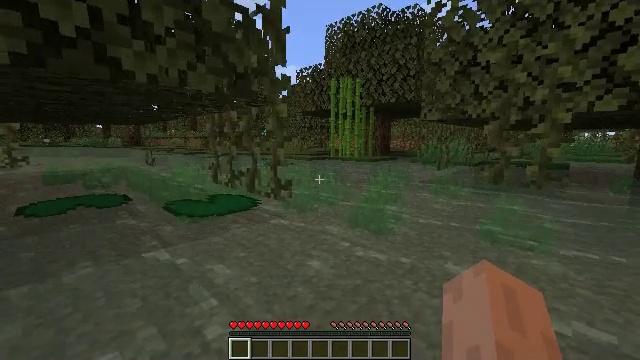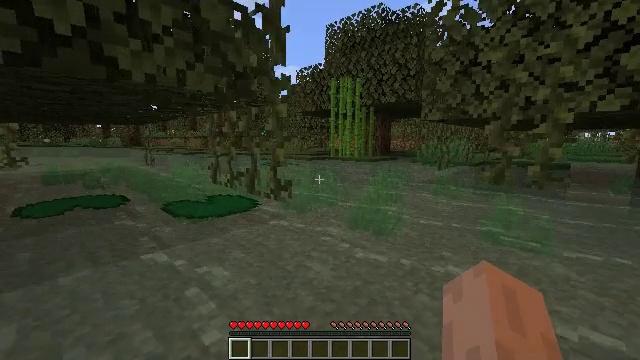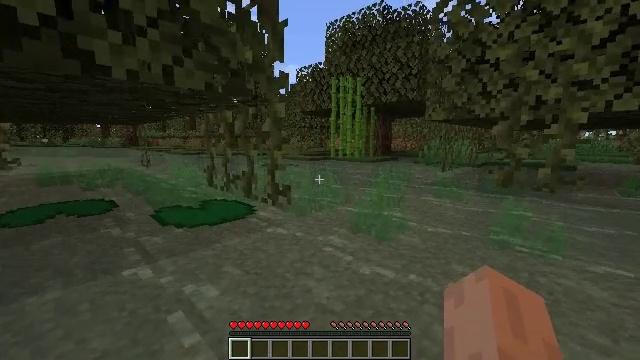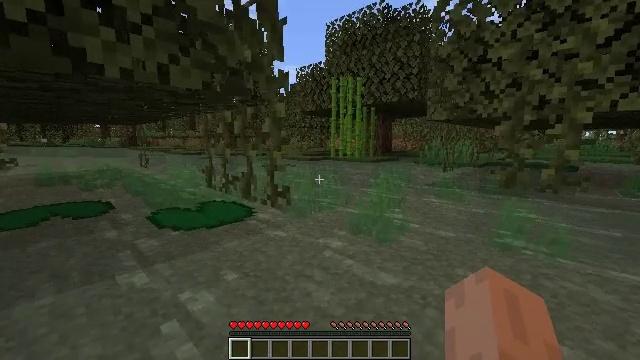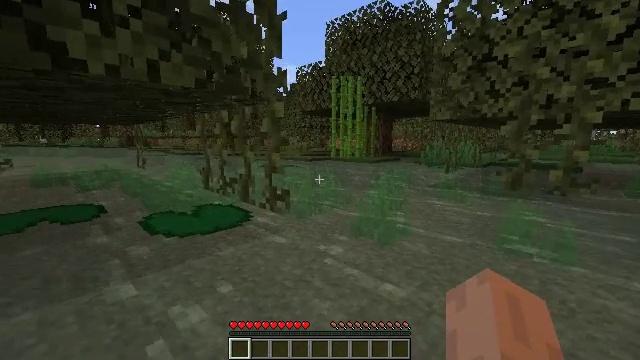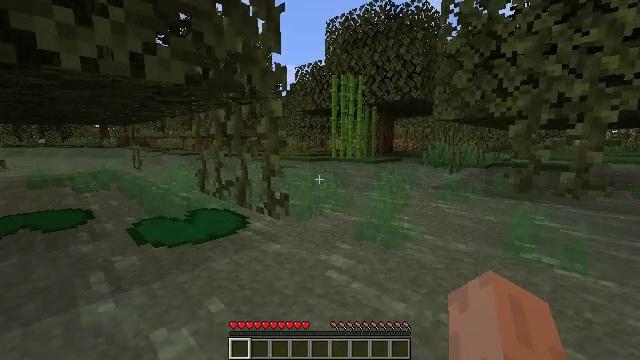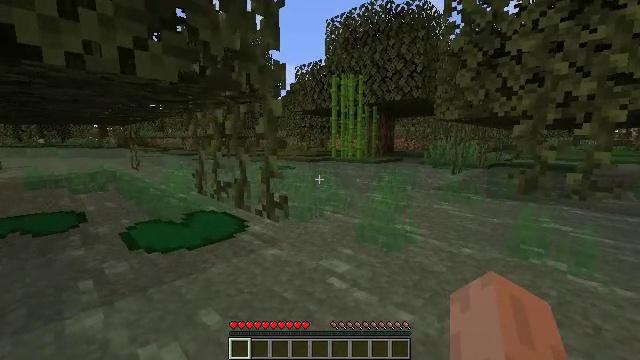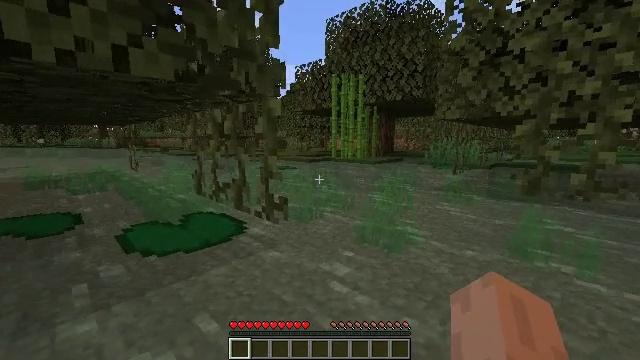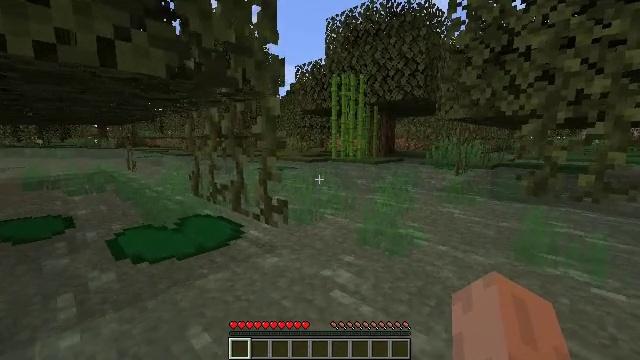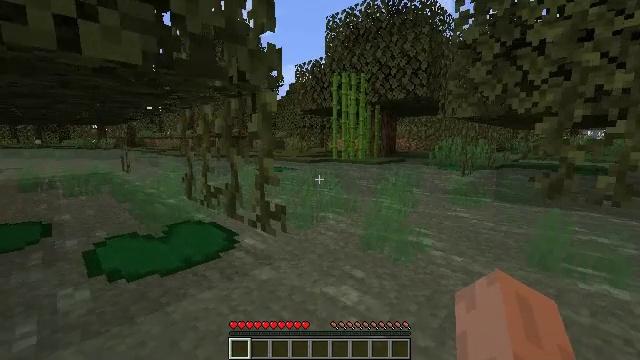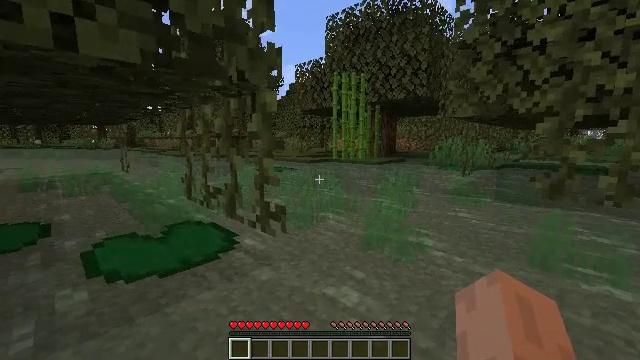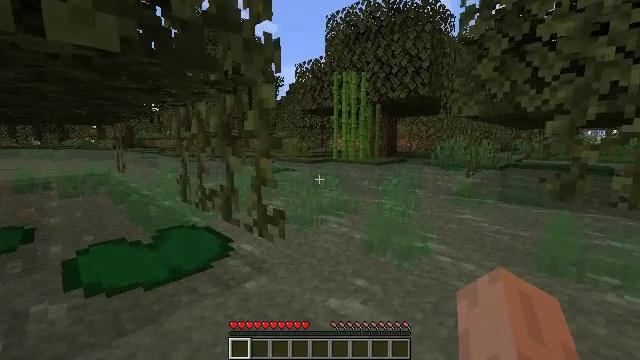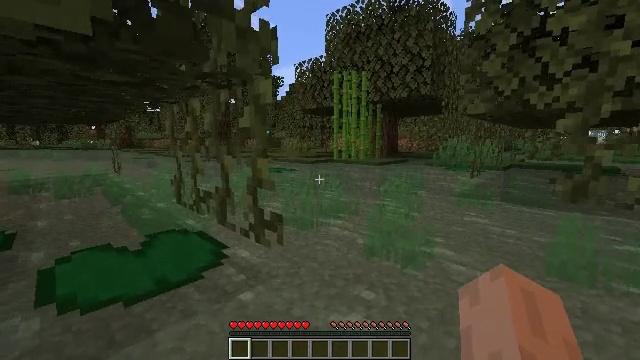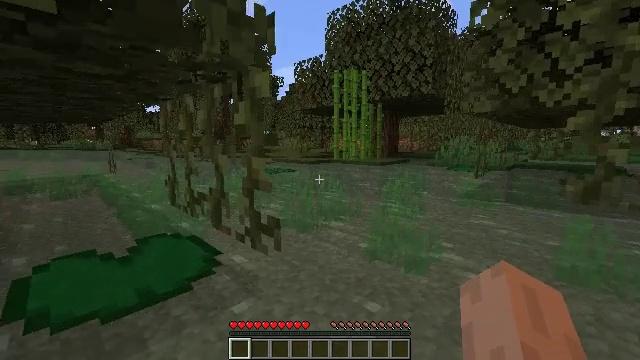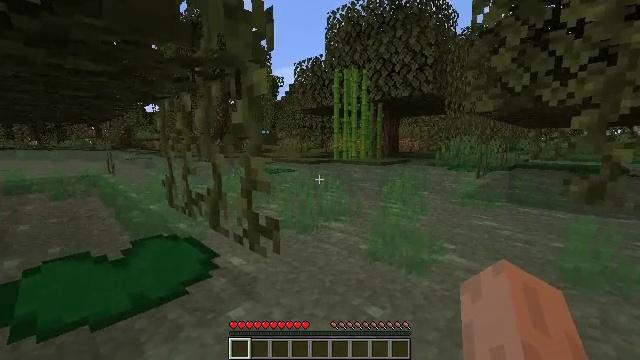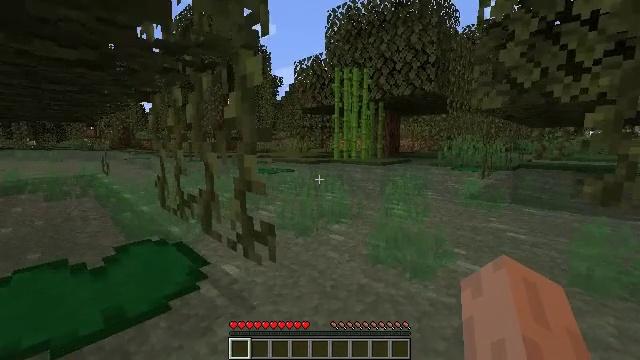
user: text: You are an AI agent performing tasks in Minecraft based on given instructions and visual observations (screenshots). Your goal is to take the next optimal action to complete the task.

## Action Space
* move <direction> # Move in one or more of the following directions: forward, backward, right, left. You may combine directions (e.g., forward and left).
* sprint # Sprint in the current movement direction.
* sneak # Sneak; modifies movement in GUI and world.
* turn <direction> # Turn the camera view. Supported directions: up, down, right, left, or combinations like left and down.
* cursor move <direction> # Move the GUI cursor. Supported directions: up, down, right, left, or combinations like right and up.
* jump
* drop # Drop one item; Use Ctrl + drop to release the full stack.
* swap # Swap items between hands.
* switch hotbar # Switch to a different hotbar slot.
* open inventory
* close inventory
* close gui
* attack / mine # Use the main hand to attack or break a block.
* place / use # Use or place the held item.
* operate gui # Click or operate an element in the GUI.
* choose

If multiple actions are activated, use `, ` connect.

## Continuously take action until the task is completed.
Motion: motion action
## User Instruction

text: Collect blue orchid by hitting it.
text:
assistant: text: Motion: move forward
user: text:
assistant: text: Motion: move forward
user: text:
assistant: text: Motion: move forward
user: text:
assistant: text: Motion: move forward
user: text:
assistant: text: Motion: move forward
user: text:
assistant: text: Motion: move forward
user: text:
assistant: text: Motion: move forward
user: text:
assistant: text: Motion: move forward
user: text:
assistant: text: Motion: move forward
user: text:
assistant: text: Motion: move forward
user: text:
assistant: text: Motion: move forward
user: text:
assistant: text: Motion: move forward
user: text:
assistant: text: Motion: move forward
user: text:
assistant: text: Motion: move forward
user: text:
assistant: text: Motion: move forward
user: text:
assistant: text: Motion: move forward
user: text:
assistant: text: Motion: move forward, use / place
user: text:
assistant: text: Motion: move forward, use / place
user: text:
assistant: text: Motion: move forward, use / place
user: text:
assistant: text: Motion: move forward, use / place
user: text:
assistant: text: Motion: move forward, use / place
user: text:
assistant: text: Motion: move forward, use / place
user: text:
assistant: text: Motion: move forward
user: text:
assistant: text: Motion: move forward
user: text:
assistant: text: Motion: move forward
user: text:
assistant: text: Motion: move forward
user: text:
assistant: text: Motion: move forward
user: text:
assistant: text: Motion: move forward
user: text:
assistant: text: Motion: move forward
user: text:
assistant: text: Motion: move forward